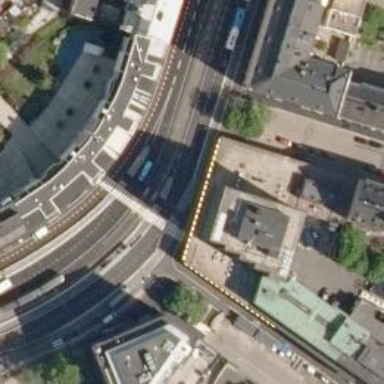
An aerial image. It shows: Physical marking indicating segregation for trams.